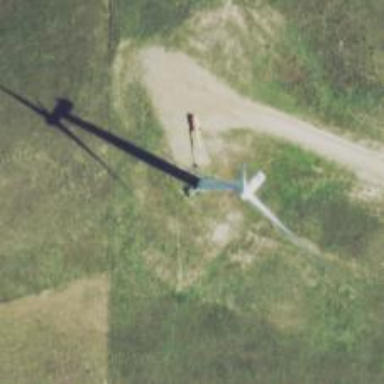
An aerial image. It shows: Wind generator powered by horizontal-axis wind turbine.